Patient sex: M
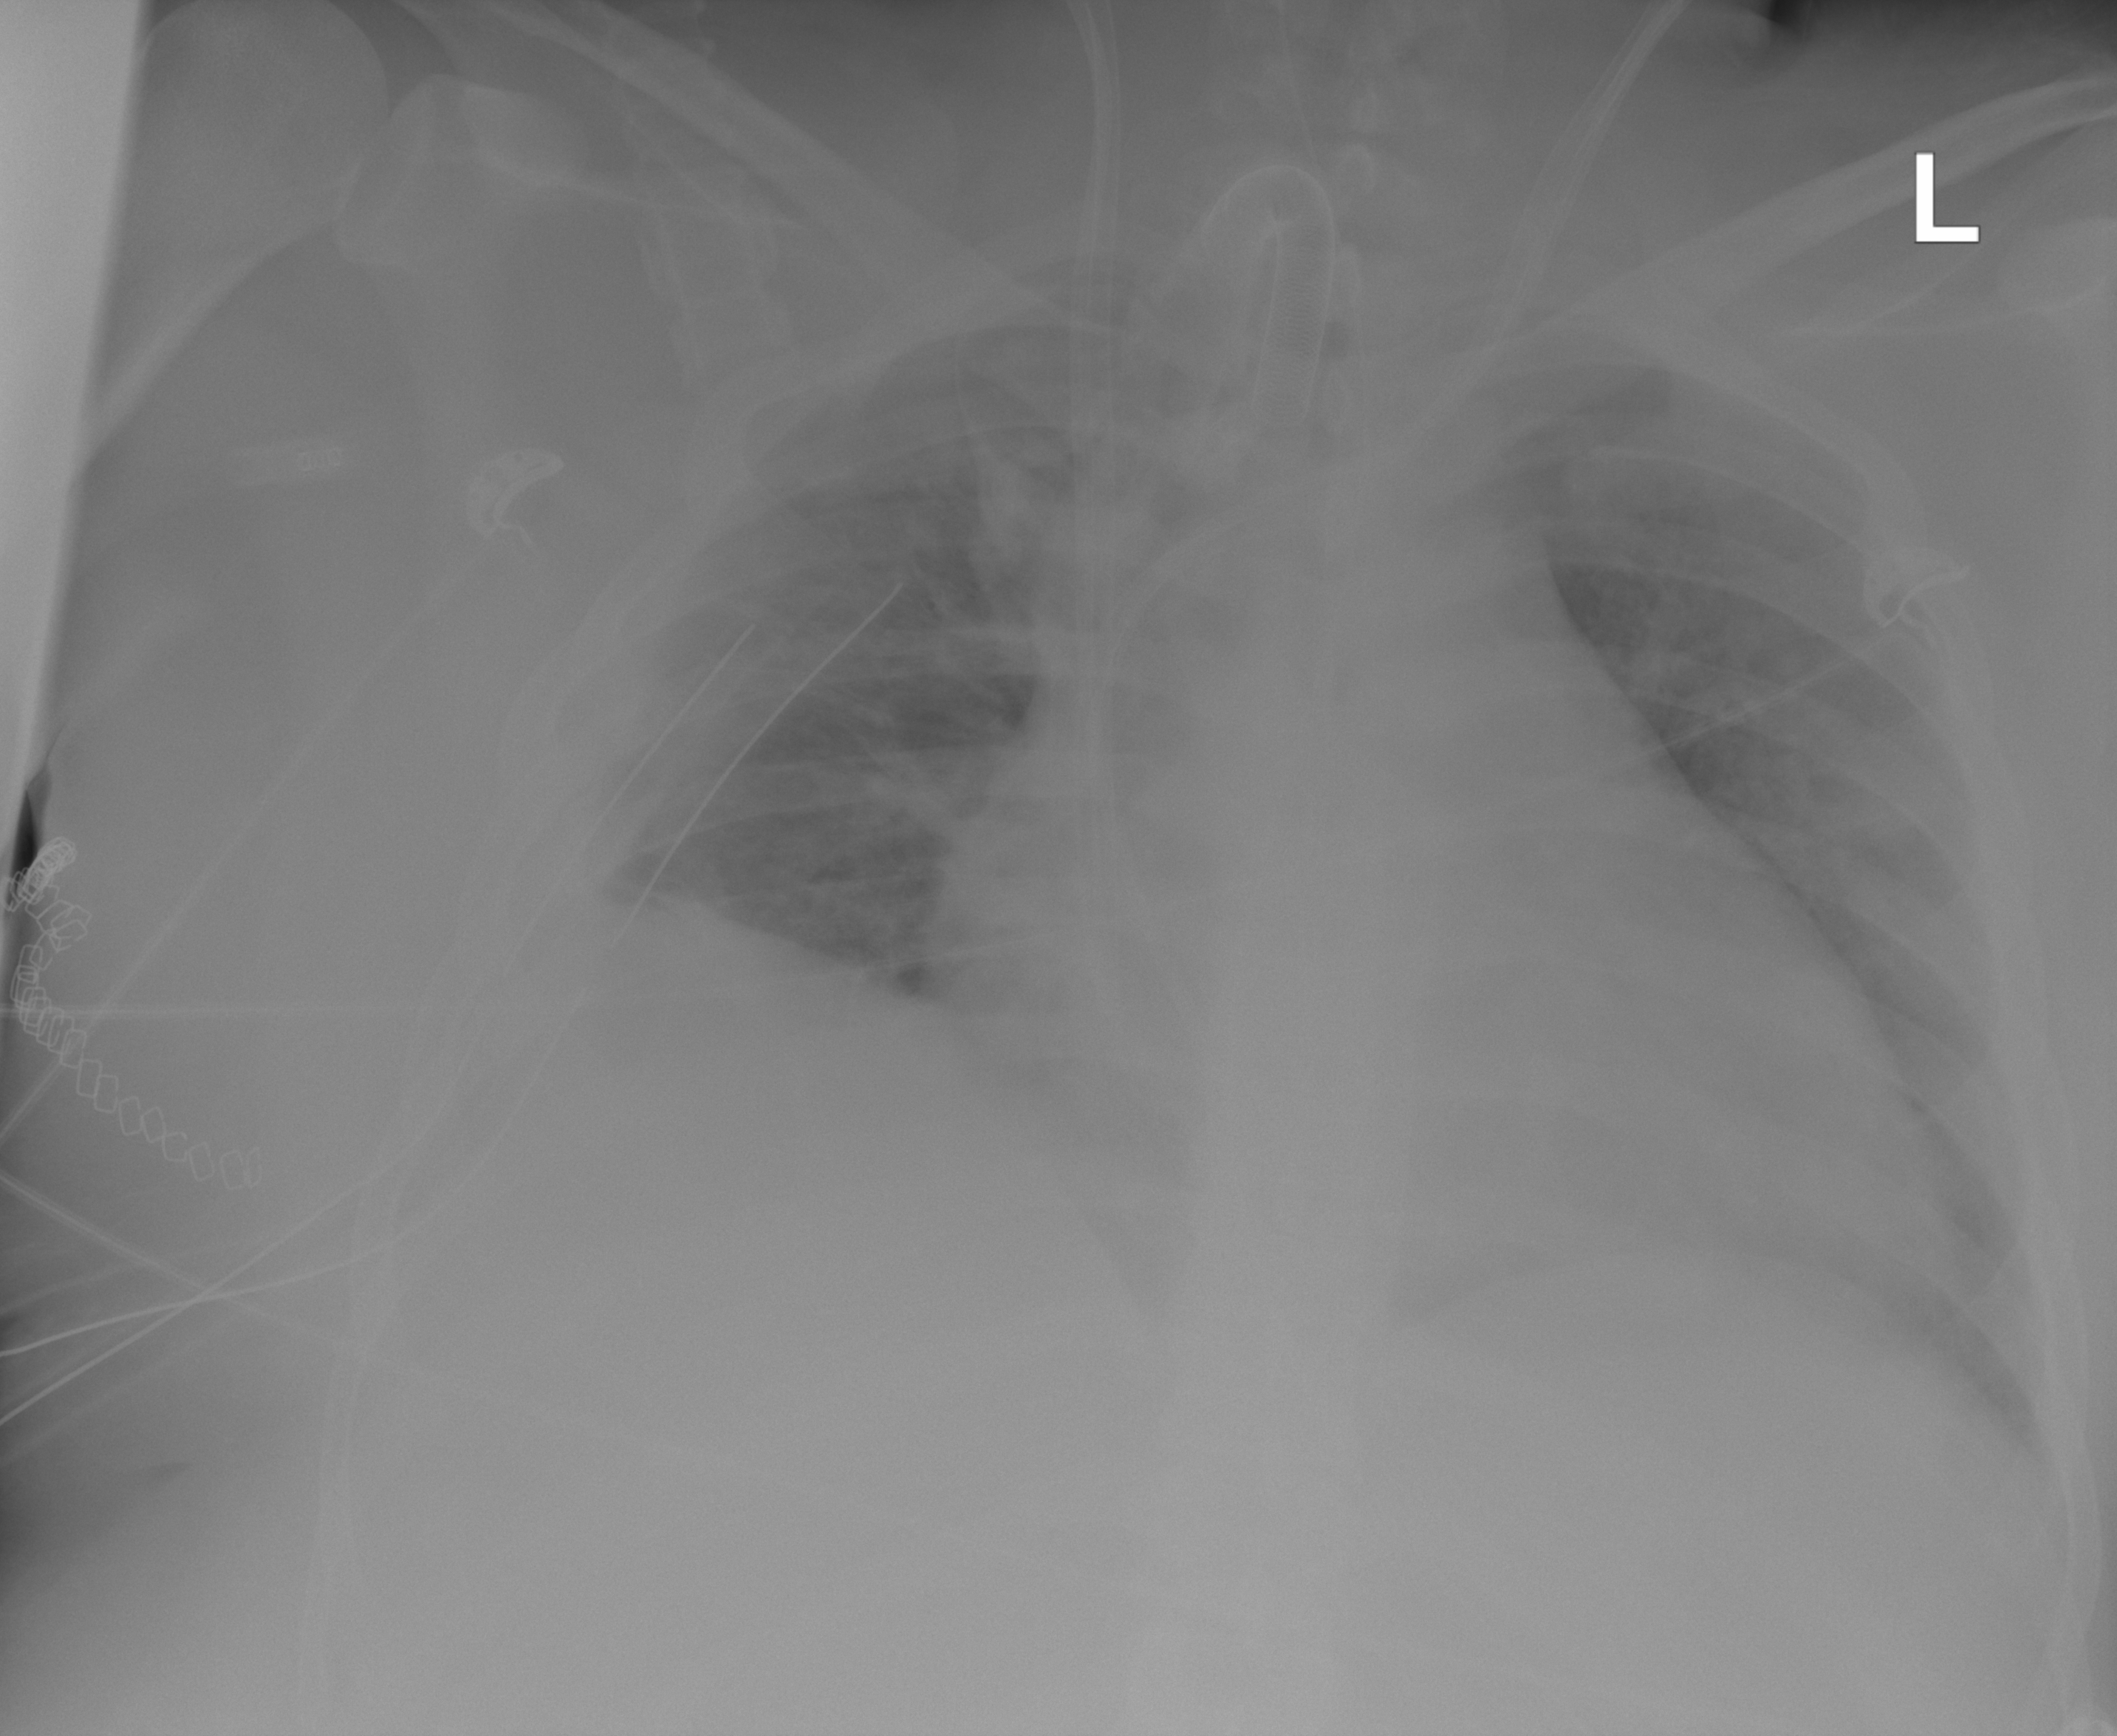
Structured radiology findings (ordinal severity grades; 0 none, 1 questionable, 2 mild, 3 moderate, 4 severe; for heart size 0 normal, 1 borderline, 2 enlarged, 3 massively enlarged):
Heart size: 2
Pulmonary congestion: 0
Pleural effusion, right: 2
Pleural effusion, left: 0
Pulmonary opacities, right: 2
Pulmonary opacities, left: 0
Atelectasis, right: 2
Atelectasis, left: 2